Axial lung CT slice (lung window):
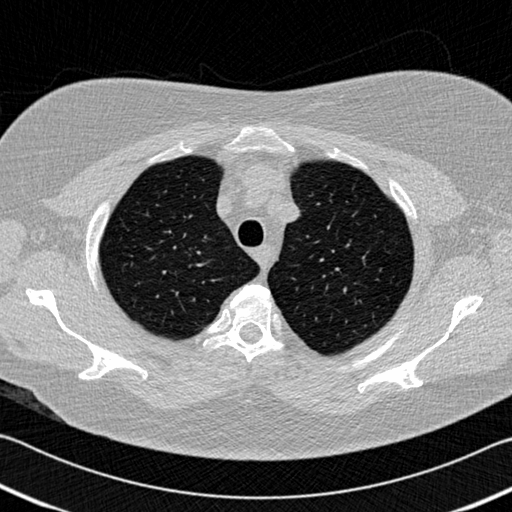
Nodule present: no